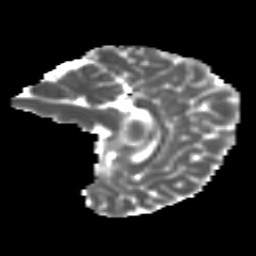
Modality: MD
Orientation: sagittal
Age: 17
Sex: female
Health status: ill
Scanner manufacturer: ge
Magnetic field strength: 3 T
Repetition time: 6.752 s
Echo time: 0.079 s